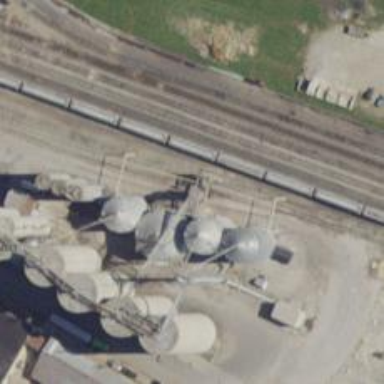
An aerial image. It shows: Rail spur service.